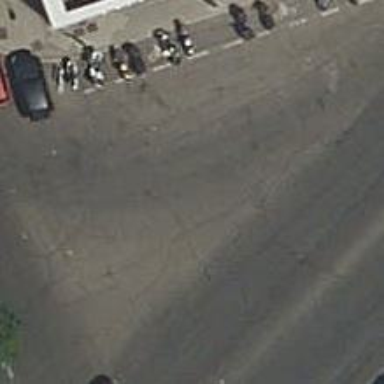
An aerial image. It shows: Motorcycle parking area.